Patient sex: F
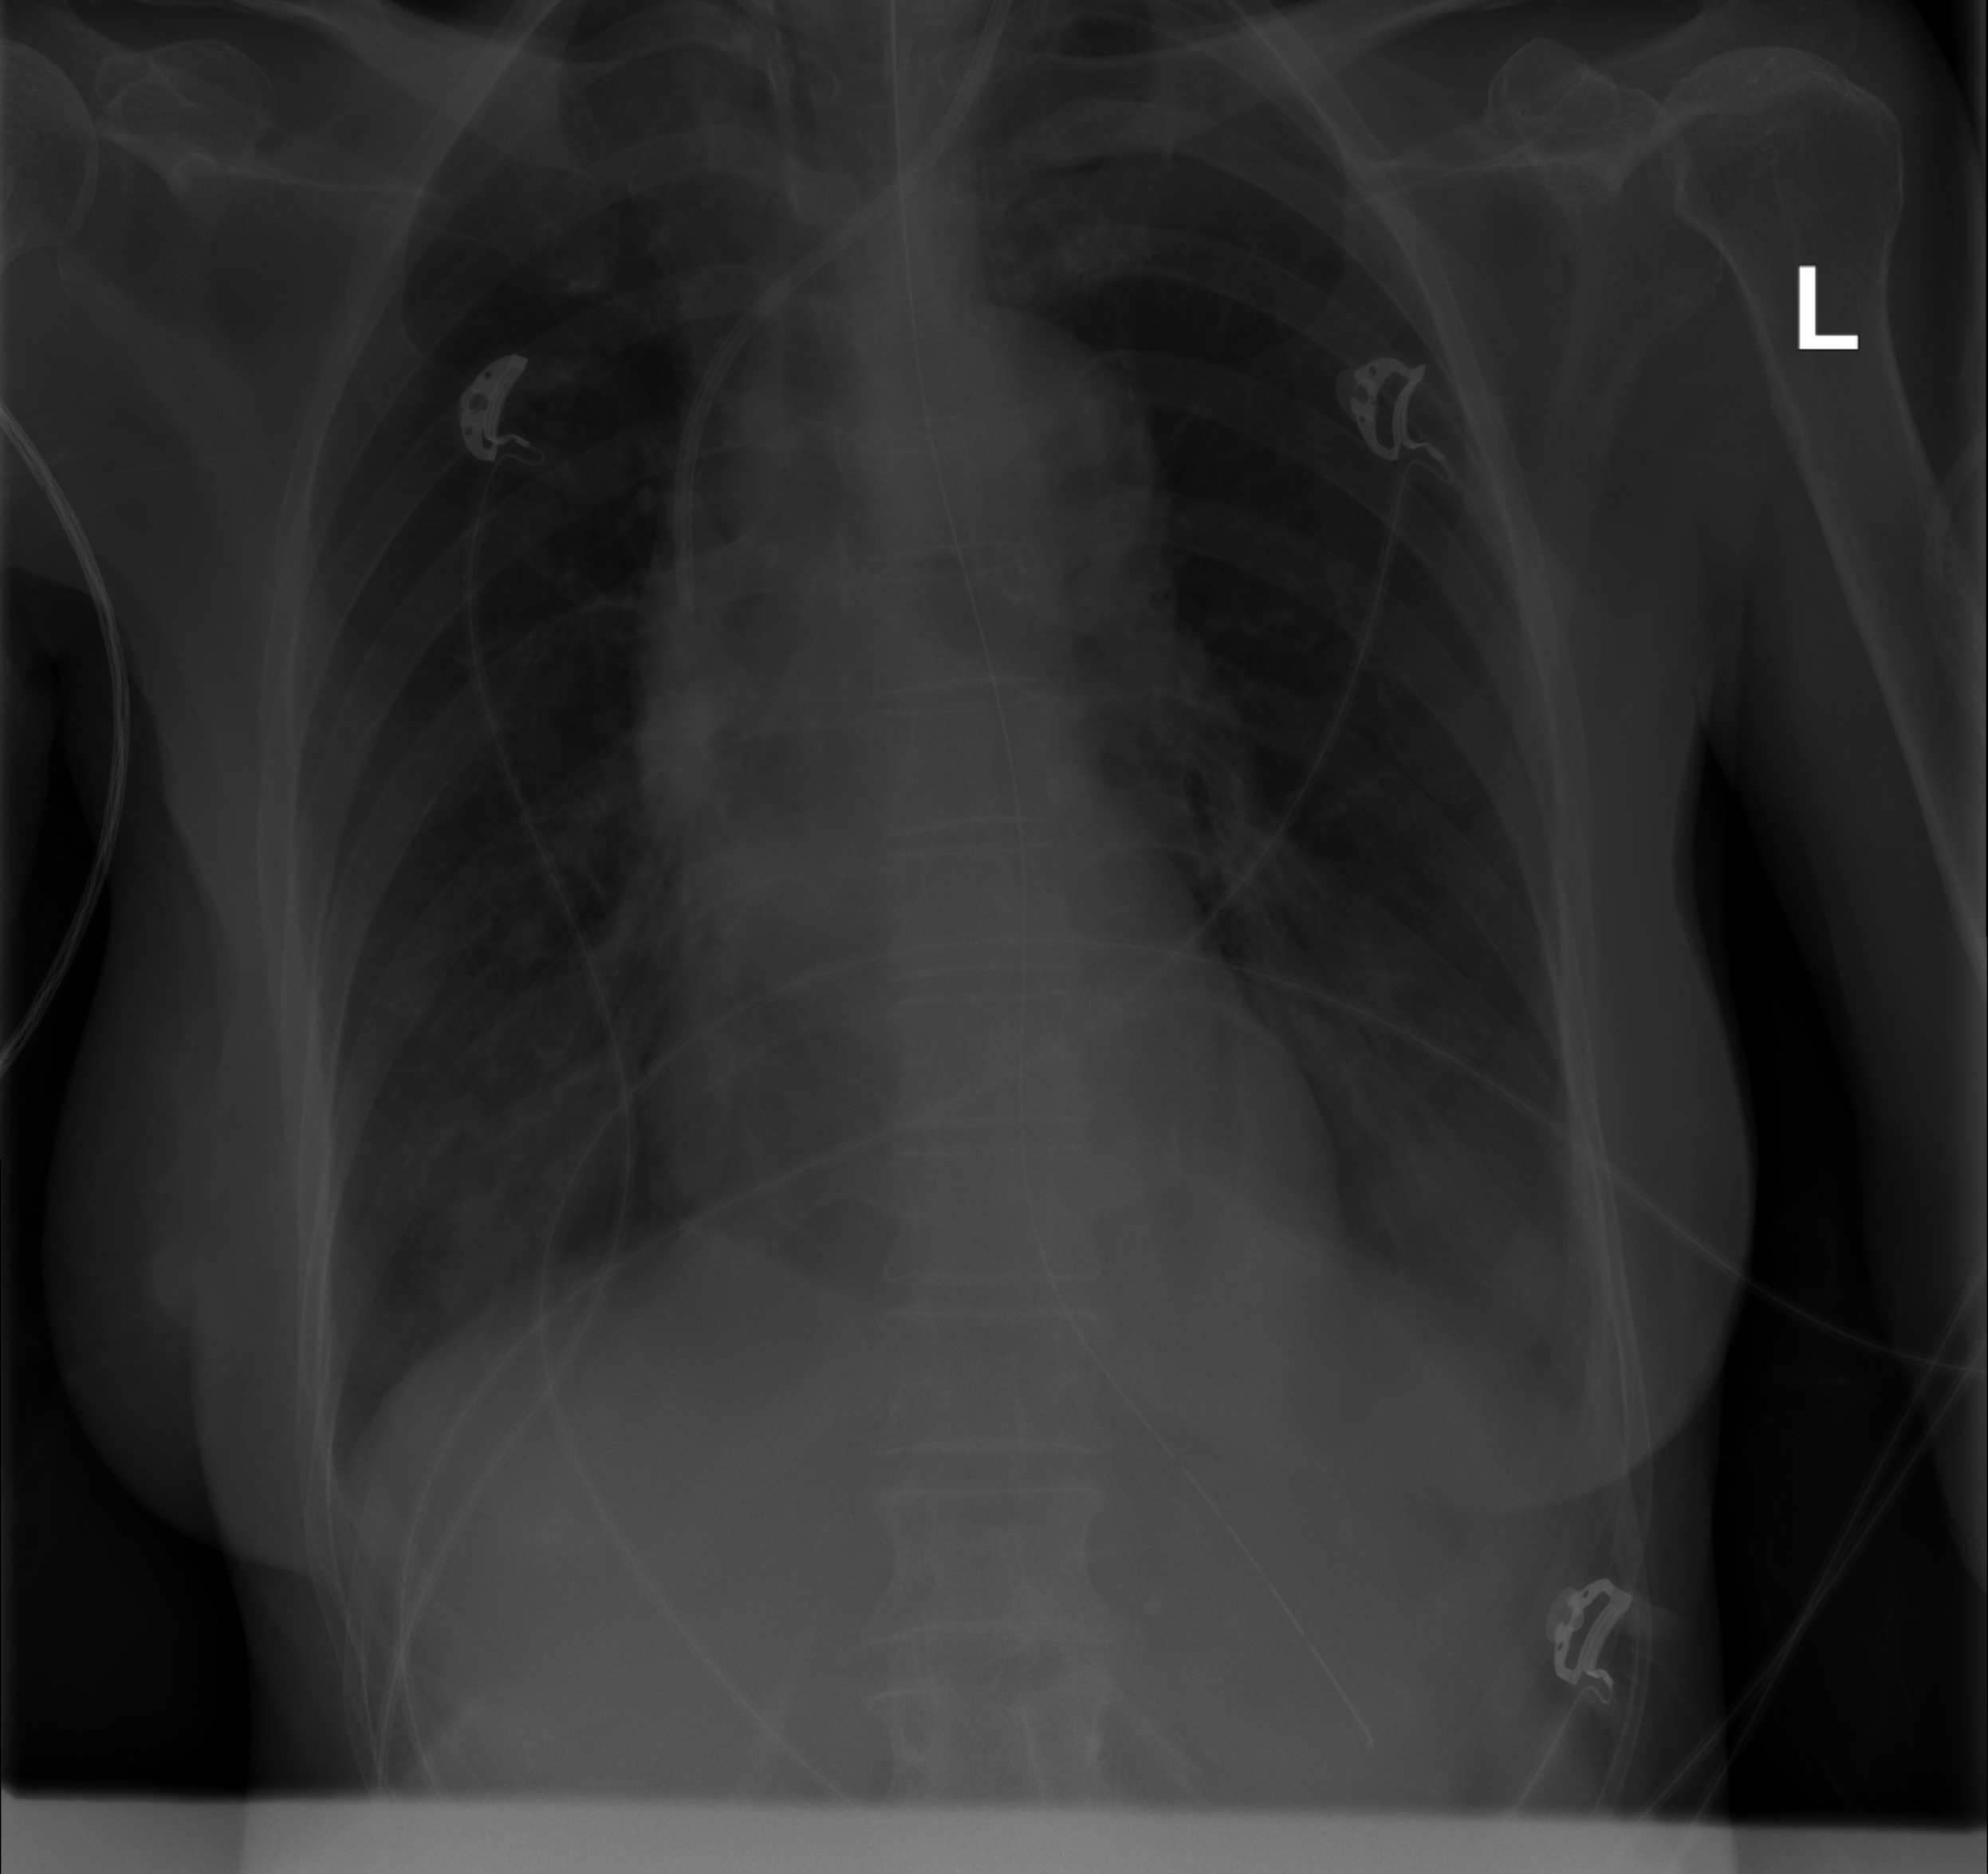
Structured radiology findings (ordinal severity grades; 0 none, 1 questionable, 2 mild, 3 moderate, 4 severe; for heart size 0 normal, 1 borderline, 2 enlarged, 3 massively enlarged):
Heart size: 0
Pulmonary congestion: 0
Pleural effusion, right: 0
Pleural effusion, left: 0
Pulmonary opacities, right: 0
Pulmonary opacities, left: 0
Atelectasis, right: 2
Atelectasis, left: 2